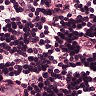
Metastatic tissue present: no